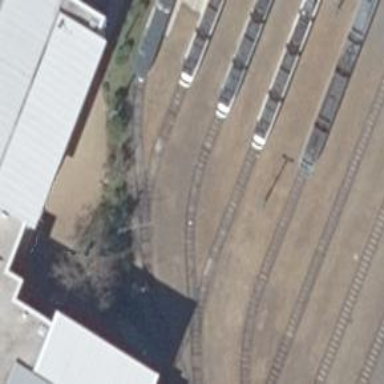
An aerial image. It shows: Railway switch.